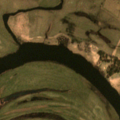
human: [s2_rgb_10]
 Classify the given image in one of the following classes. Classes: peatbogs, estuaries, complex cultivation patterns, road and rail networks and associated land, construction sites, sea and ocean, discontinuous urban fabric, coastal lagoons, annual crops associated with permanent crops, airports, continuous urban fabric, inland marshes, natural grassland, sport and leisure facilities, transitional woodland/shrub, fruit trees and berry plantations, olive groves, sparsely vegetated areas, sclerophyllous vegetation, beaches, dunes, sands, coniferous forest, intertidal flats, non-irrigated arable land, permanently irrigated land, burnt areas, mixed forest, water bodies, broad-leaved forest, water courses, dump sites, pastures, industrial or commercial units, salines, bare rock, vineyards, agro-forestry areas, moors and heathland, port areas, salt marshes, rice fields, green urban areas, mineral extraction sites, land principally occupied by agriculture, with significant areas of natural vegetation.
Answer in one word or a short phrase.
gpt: non-irrigated arable land, pastures, complex cultivation patterns, land principally occupied by agriculture, with significant areas of natural vegetation, water bodies